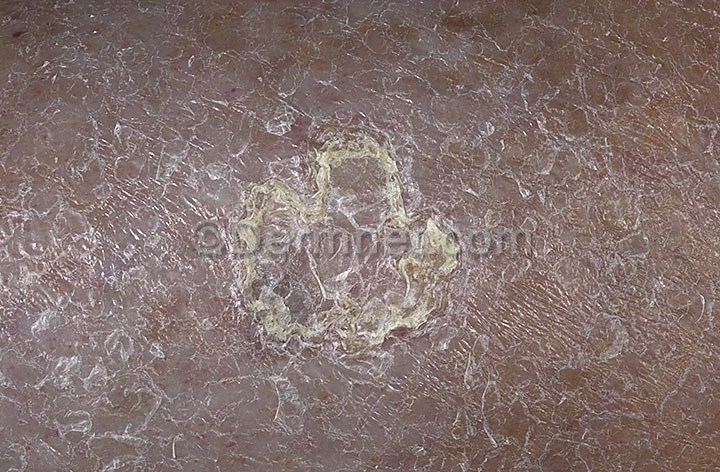
Disease: Seborrheic Keratoses and other Benign Tumors